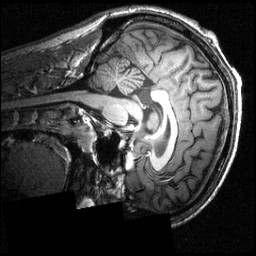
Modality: T1w
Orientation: sagittal
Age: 29
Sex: male
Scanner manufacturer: siemens
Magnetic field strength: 3.951 T
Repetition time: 1.5 s
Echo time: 0.00335 s